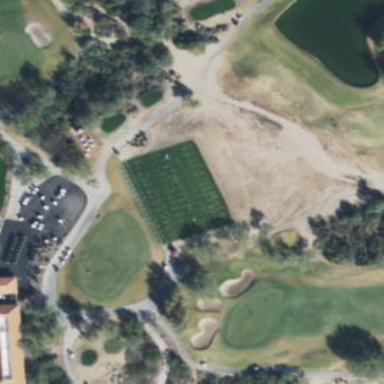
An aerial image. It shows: Golf tee on grass pitch used for golf leisure.